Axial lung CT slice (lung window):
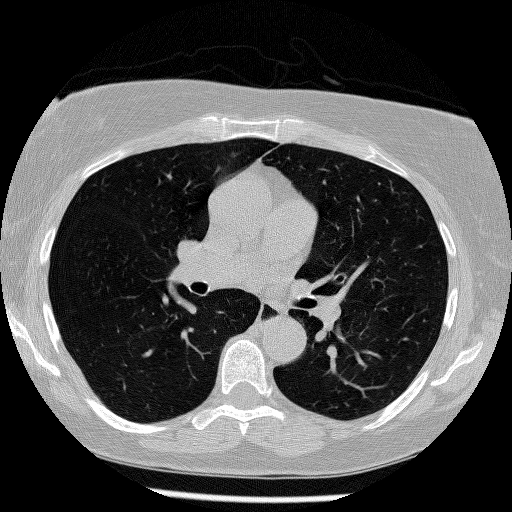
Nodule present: no